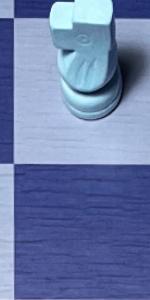
Label: Empty